Chest X-ray. View position: PA
Patient age: 24
Patient sex: F
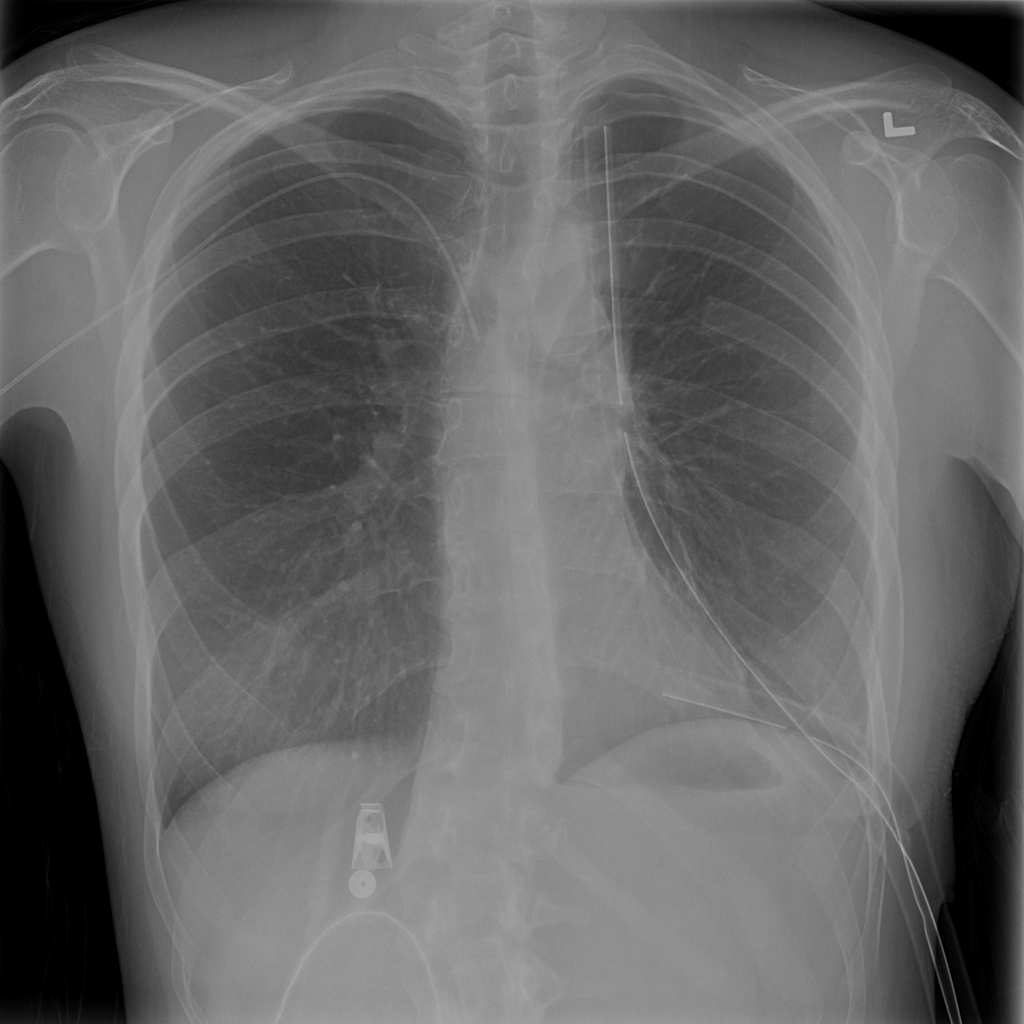
Finding: Pneumothorax